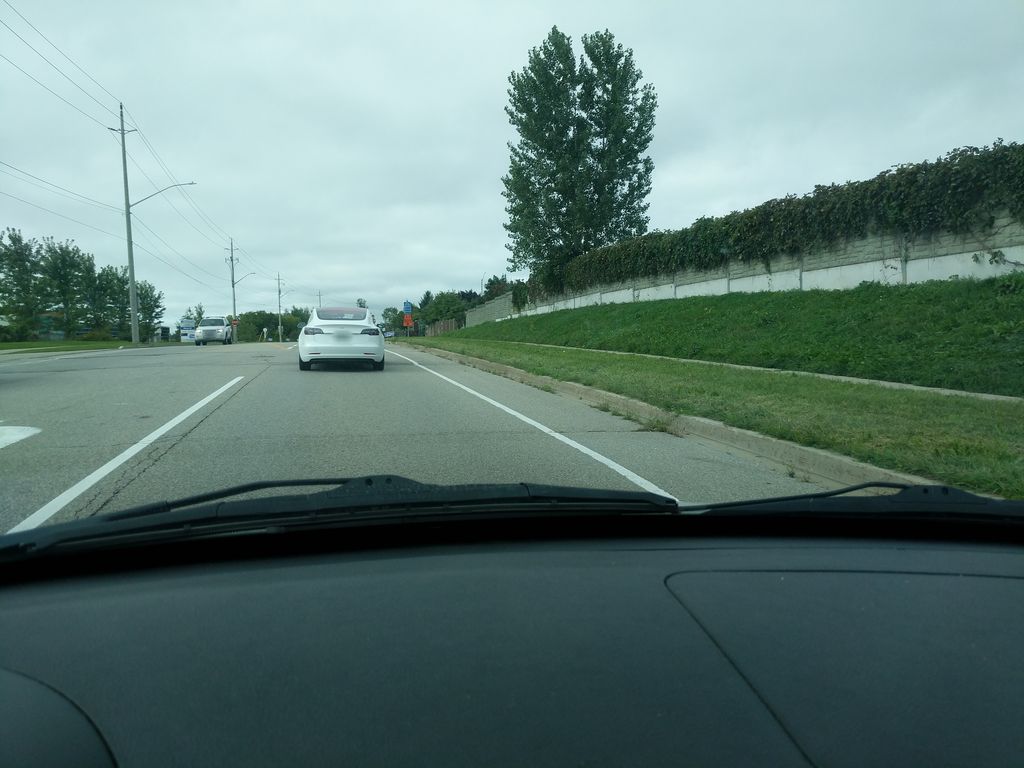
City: kitchener-waterloo